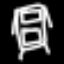
Label: bed